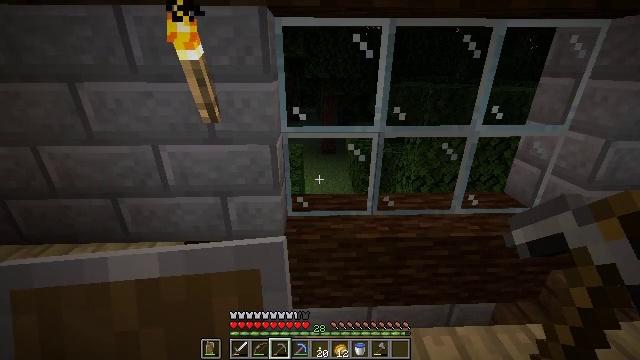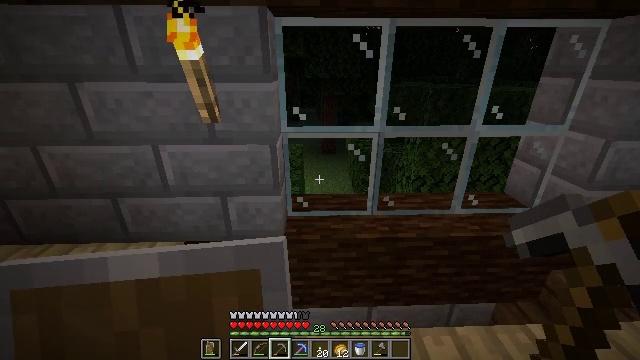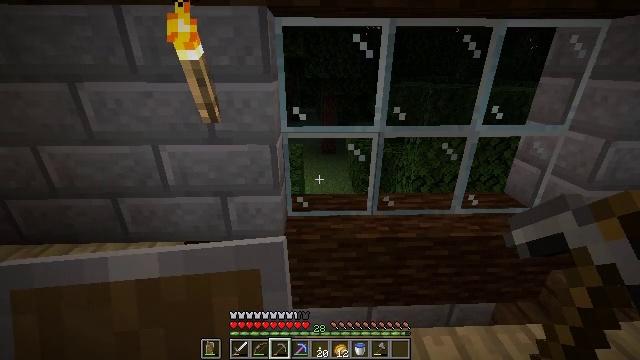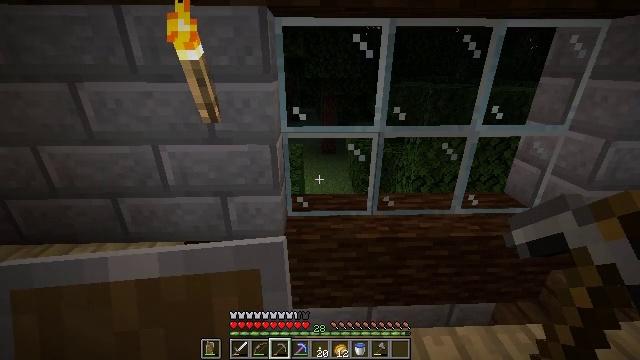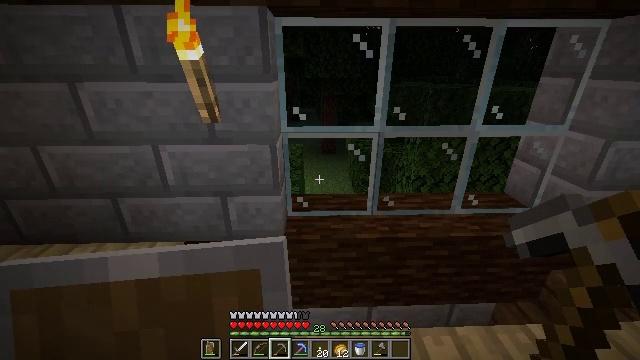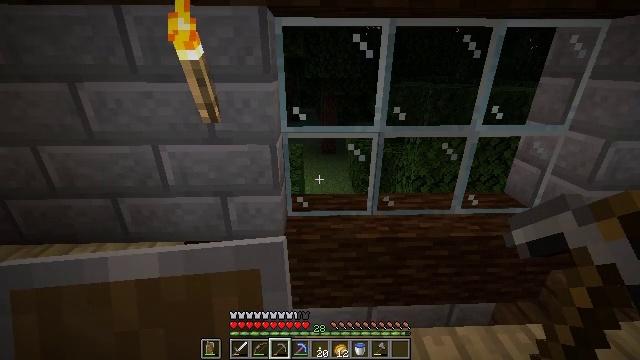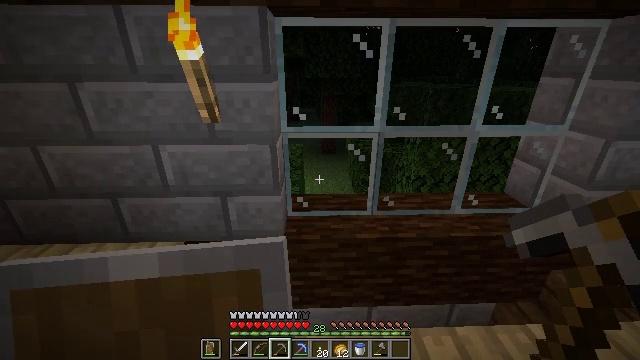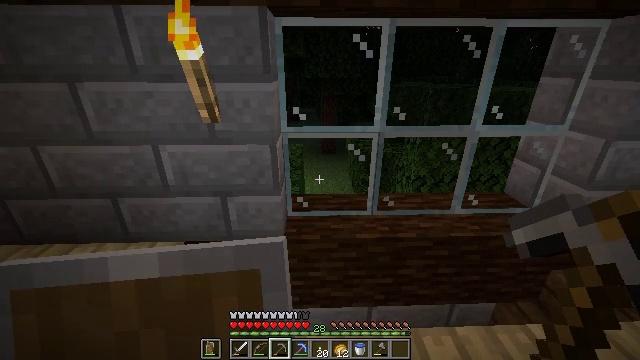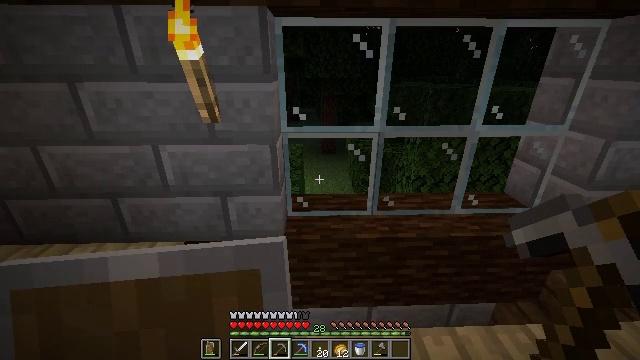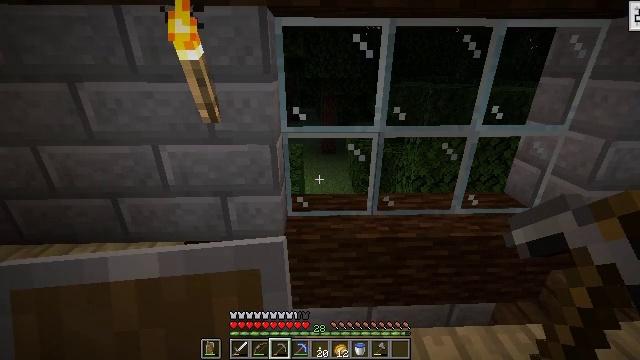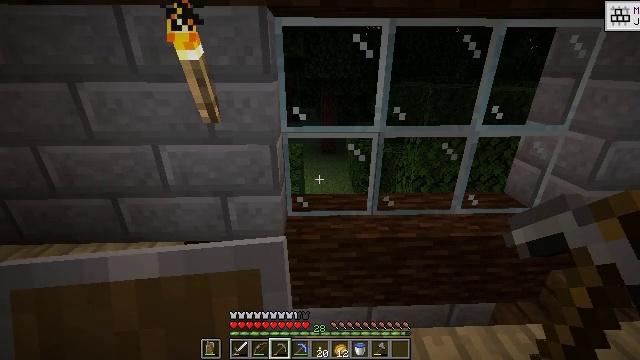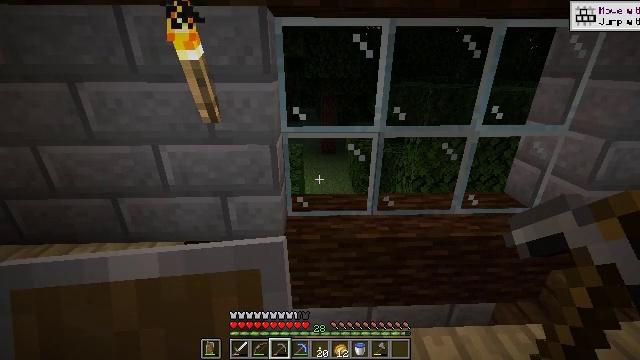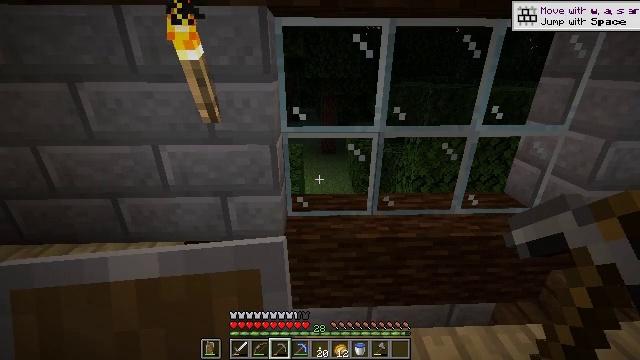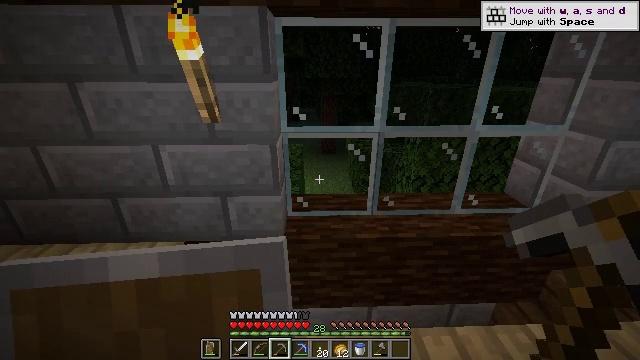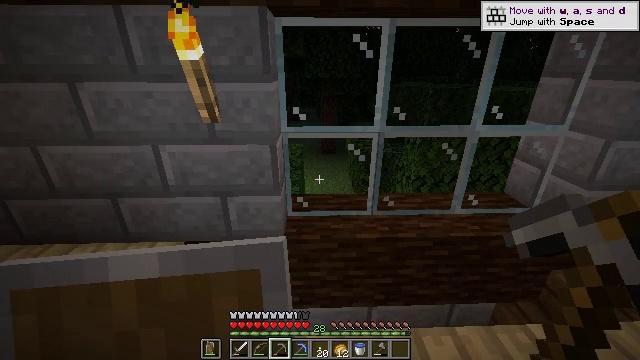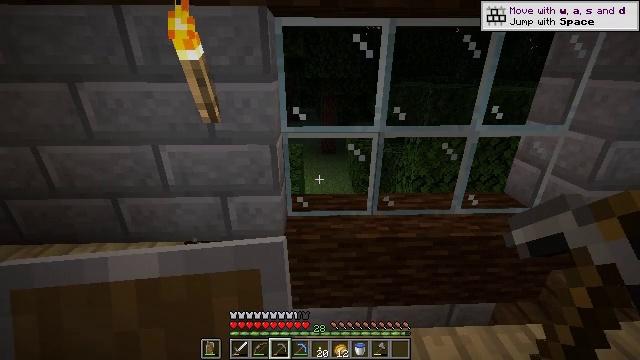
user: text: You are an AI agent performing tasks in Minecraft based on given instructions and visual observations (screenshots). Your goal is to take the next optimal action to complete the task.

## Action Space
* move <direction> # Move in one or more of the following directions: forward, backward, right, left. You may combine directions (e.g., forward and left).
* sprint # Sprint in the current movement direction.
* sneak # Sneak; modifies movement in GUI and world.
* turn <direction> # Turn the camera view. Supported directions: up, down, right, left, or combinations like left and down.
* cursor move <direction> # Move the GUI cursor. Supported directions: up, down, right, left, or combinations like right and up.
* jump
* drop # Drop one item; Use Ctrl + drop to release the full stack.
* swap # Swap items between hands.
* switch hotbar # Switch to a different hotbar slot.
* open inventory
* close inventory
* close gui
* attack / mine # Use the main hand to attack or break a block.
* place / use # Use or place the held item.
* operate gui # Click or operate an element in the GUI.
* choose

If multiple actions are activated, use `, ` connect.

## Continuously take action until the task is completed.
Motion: motion action
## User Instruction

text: Combine materials in the crafting table to get a smooth stone slab.
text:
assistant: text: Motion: attack / mine
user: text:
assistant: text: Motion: attack / mine
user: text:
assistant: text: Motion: attack / mine
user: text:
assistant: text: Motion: attack / mine
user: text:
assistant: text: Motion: attack / mine
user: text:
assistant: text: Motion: attack / mine
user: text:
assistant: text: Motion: attack / mine
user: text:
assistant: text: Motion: attack / mine
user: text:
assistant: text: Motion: attack / mine
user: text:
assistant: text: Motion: attack / mine
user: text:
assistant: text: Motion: attack / mine
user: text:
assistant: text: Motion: attack / mine
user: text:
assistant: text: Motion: attack / mine
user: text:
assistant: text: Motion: attack / mine
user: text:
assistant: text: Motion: attack / mine
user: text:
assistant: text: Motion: attack / mine
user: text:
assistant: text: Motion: attack / mine
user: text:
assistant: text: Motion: attack / mine
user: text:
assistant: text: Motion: attack / mine
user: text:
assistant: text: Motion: attack / mine
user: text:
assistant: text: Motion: attack / mine
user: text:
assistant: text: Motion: attack / mine
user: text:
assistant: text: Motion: attack / mine
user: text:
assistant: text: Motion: attack / mine
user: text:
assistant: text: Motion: attack / mine
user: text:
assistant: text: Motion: attack / mine
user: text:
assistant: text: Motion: attack / mine
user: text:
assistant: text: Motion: attack / mine
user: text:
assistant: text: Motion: attack / mine
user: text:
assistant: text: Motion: attack / mine